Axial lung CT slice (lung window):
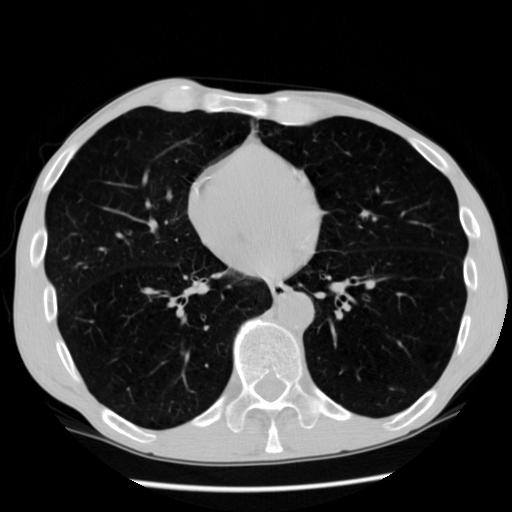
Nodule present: no